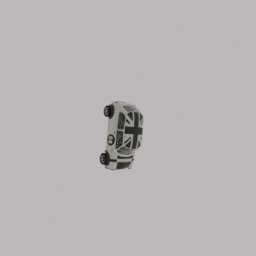
Label: mechanical